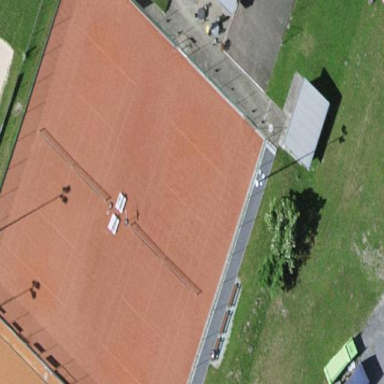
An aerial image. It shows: Tennis court in leisure pitch.